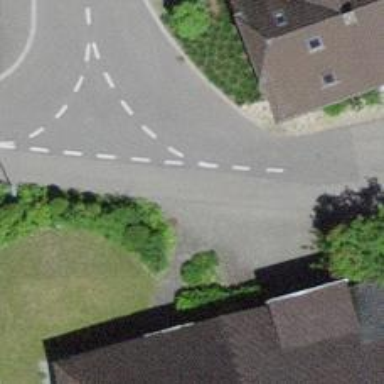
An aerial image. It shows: Smooth asphalt road in residential area.